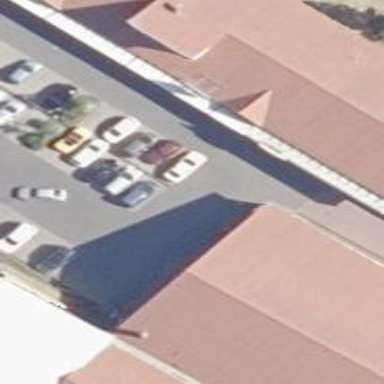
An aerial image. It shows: Parking space with normal surface.